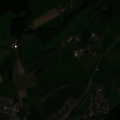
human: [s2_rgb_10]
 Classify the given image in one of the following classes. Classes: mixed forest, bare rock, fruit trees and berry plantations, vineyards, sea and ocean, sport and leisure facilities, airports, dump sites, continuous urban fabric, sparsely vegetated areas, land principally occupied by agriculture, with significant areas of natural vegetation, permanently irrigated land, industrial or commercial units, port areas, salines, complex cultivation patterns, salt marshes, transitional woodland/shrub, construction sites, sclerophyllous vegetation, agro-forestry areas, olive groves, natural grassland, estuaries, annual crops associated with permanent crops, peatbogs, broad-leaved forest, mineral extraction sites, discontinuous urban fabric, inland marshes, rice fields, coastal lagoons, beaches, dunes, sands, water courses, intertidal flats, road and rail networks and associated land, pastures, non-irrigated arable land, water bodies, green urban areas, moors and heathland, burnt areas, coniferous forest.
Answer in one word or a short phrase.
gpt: discontinuous urban fabric, non-irrigated arable land, mixed forest, transitional woodland/shrub